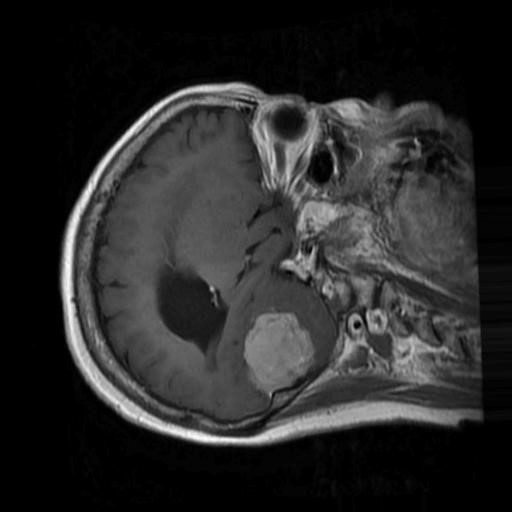
Label: brain_menin